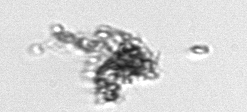
Label: detritus